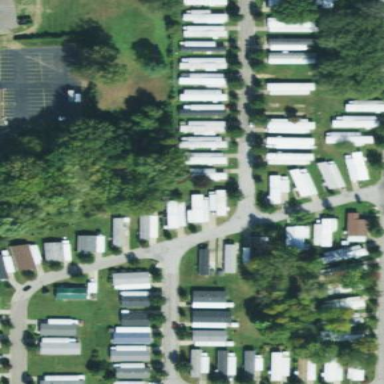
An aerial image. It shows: Residential area known as trailer park.